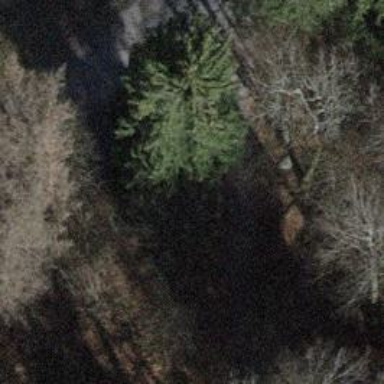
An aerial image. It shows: Brown bench.